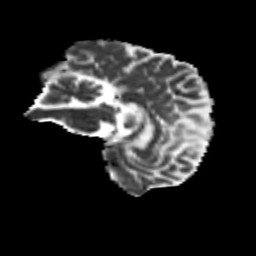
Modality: MD
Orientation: sagittal
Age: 56
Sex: male
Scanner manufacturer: siemens
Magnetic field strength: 3 T
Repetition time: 8.6 s
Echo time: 0.095 s